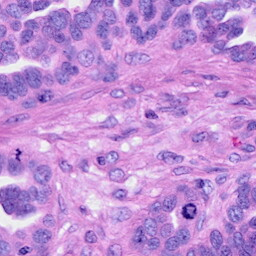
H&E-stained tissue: Ovarian